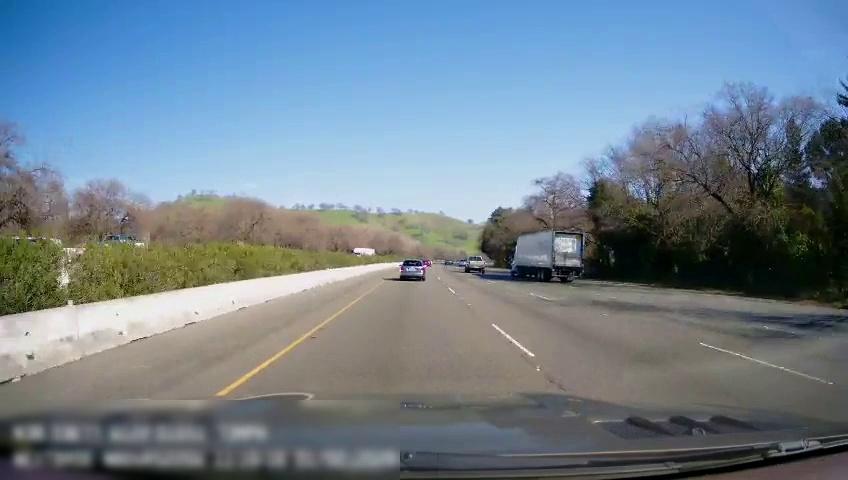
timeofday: Day
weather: Sunny
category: Drivable Space
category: Vehicles | SUV
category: Vehicles | Truck
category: Vehicles | Truck
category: Vehicles | Truck
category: Vehicles | Truck
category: Vehicles | SUV
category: Lanes | Current Lane
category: Lanes | Current Lane
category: Lanes | Alternate Lane